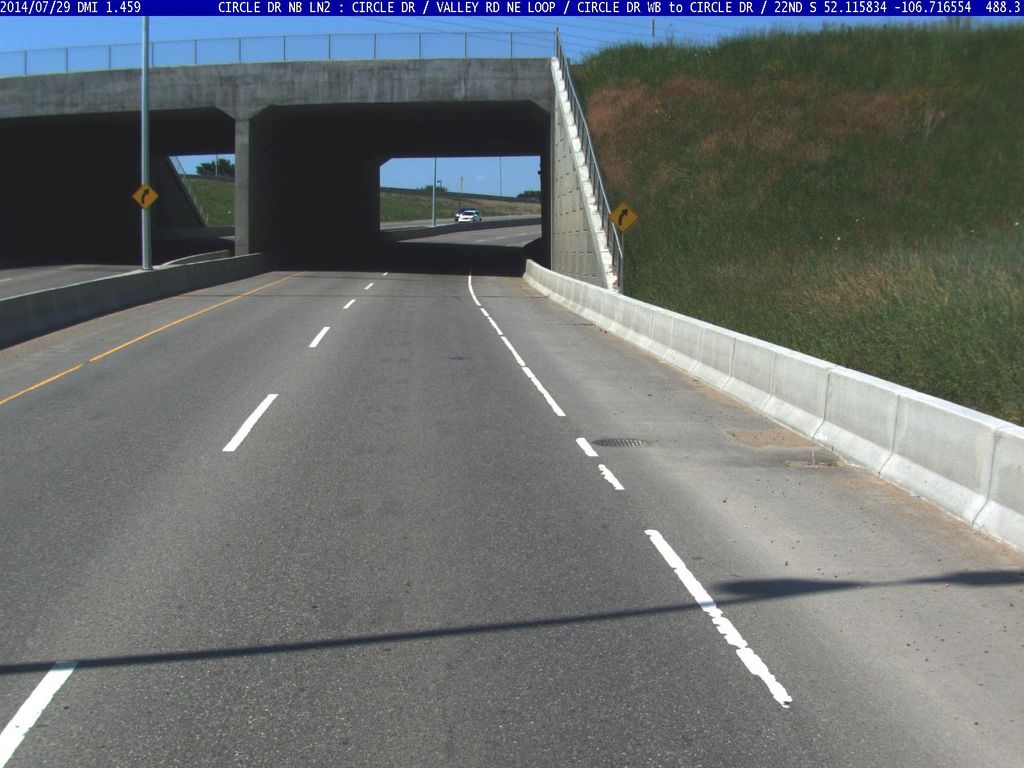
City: saskatoon